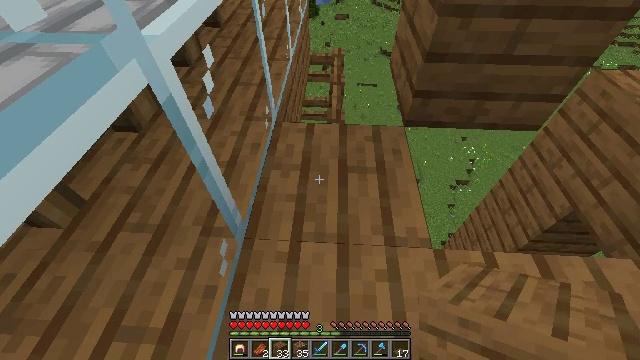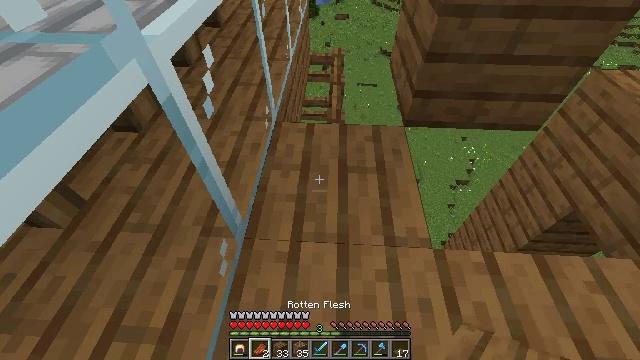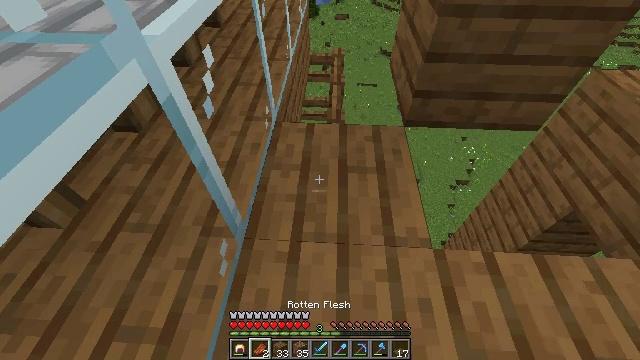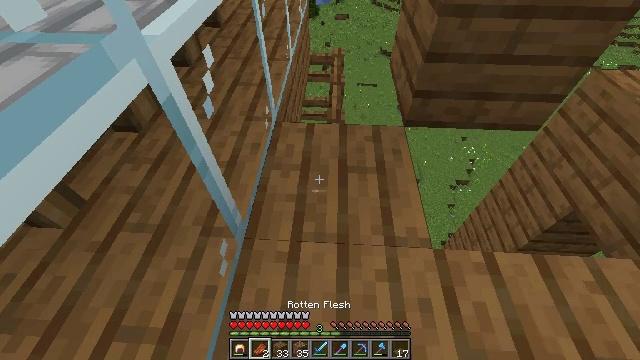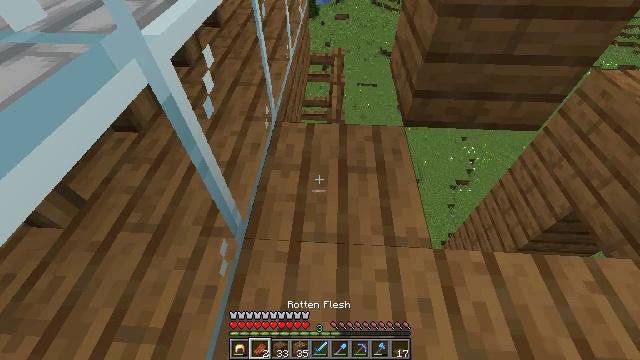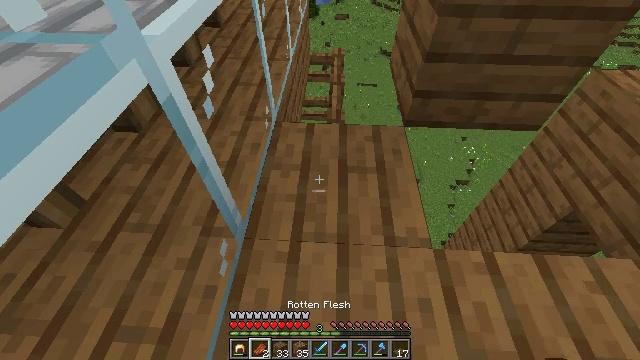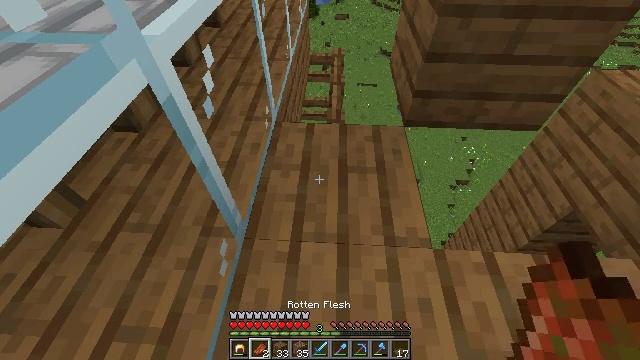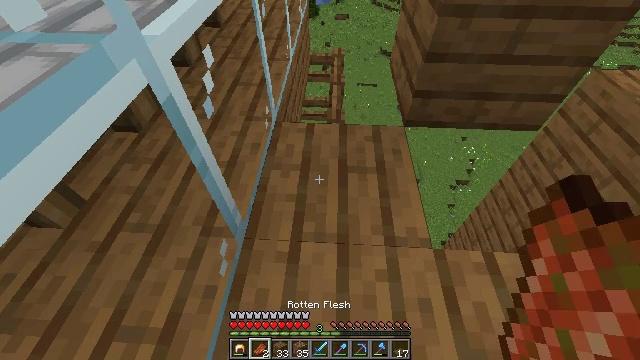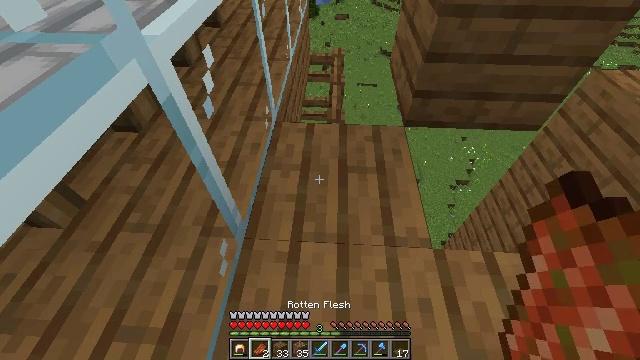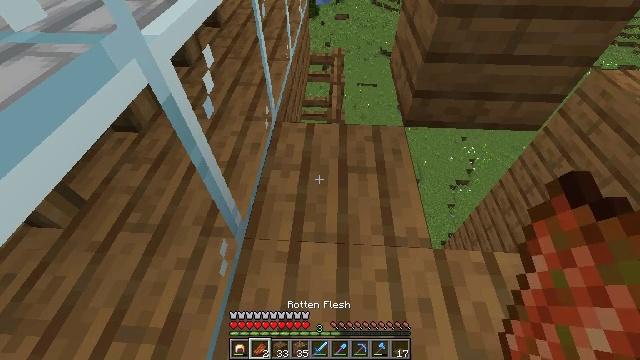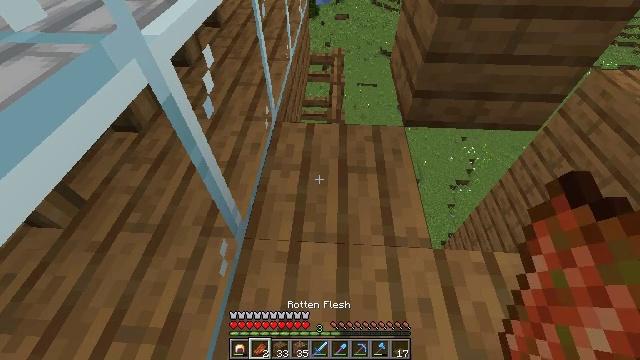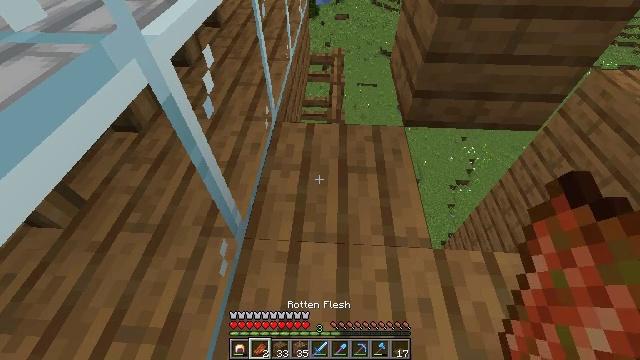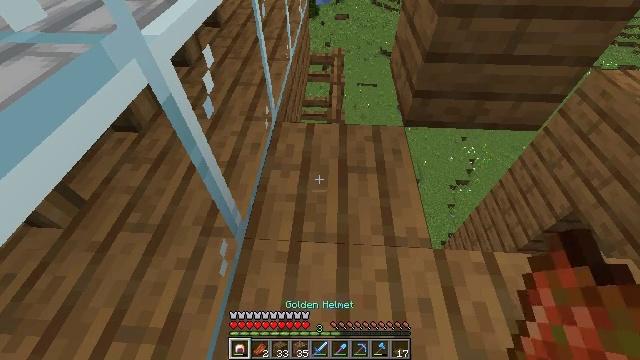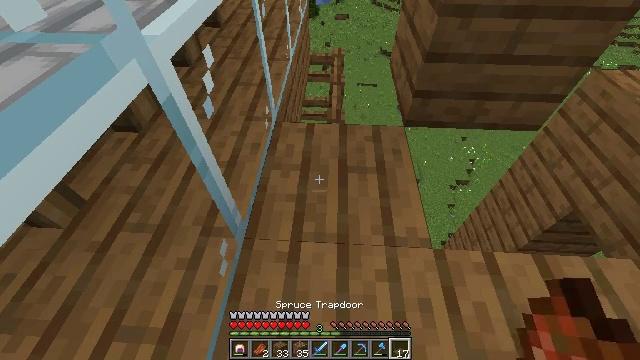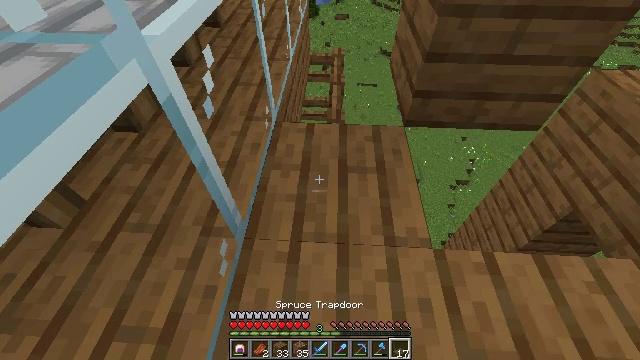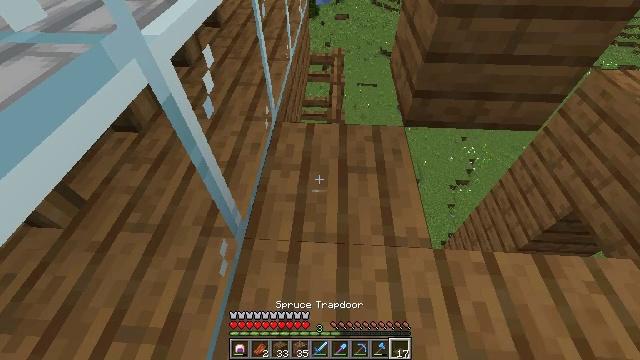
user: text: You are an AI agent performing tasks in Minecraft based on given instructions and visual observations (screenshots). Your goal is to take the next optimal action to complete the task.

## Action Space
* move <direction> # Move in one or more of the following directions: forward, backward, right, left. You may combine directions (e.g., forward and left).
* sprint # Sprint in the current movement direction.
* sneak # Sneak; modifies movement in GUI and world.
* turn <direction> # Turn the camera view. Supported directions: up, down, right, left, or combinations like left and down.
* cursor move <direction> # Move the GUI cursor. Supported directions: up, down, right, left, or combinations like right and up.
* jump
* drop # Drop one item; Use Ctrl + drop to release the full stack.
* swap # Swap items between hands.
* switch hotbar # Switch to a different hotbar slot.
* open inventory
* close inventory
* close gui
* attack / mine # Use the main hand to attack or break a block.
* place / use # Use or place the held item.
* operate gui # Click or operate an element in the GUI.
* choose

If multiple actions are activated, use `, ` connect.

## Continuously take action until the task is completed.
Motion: motion action
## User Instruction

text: Get spruce planks back into your inventory.
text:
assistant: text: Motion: sneak
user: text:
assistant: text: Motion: sneak
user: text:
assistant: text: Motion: sneak
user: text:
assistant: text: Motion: sneak
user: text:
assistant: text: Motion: sneak
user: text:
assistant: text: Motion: sneak
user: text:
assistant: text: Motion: sneak
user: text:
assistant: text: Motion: sneak
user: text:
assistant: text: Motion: sneak
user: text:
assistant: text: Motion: sneak
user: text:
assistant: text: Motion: sneak
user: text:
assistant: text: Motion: sneak
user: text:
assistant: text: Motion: sneak
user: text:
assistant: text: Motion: sneak
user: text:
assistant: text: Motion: sneak
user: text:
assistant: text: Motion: sneak
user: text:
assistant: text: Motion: sneak
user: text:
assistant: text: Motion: sneak
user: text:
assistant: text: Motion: sneak
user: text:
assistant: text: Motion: sneak
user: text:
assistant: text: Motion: sneak
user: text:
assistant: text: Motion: sneak
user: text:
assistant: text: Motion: sneak
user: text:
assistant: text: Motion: sneak
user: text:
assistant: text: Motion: sneak
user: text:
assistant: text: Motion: sneak
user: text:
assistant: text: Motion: sneak
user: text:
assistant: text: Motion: sneak
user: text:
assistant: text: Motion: sneak
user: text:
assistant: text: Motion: sneak